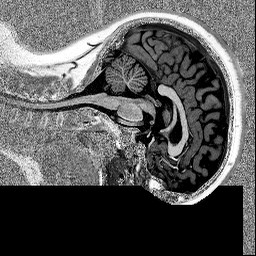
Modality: MP2RAGE
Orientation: sagittal
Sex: female